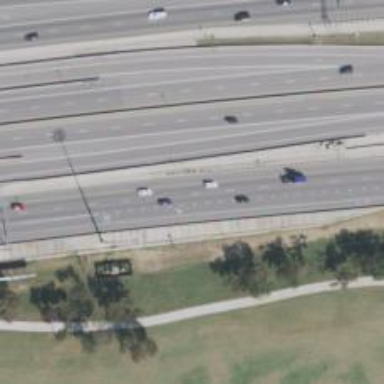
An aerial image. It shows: Motorway.